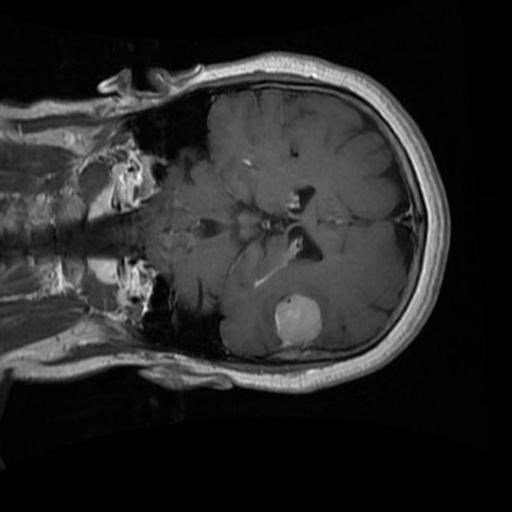
Label: brain_menin